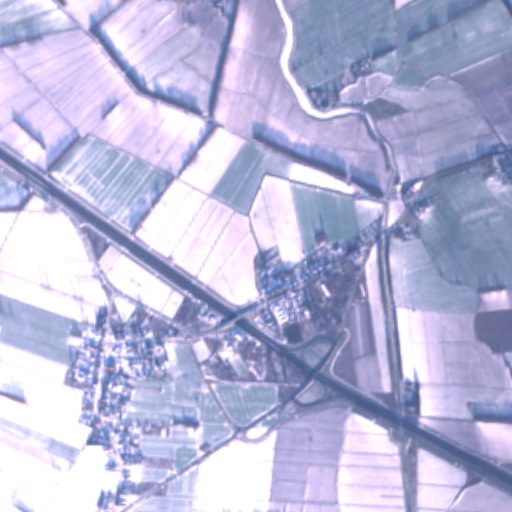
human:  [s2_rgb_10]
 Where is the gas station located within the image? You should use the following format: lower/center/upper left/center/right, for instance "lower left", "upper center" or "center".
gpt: The gas station is located in the center of the image.
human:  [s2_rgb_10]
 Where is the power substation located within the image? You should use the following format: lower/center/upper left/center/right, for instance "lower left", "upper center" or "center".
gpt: The power substation is located in the center right of the image.
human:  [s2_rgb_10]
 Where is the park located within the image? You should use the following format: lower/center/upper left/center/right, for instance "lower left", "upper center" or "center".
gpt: There is no park in the image.